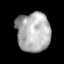
Tissue: lung
Cell type: Epithelial cells
Senescence score: 0.2131
Nuclear area (px): 1314
Mean DAPI intensity: 175.308